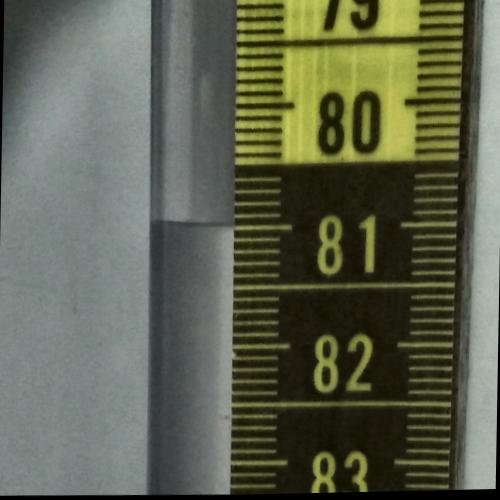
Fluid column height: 81.0 cm